Aerial crown-view tile of a tropical tree (Barro Colorado Island, Panama), acquired 20240611:
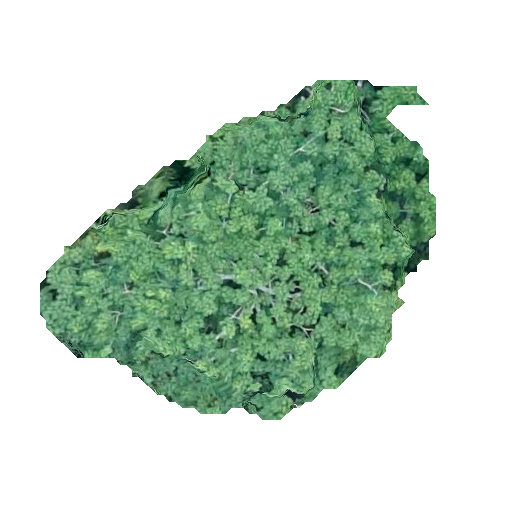
Species: Pseudobombax septenatum
GBIF accepted scientific name: Pseudobombax septenatum
Crown area: 137.261 m²